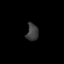
Tissue: lung
Cell type: T cells
Senescence score: 0.1801
Nuclear area (px): 202
Mean DAPI intensity: 60.144